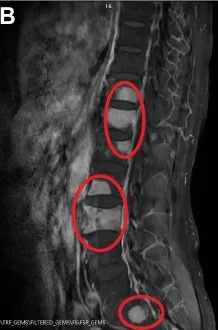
Examples of spinal sagittal T1-weighted MRI of the patient. (B) After first cycle of therapy.
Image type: radiology (mri)